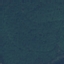
Land use / land cover: Forest